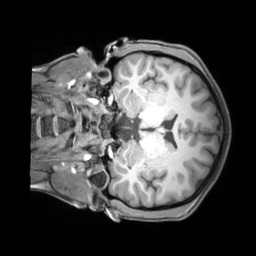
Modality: T1w
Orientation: coronal
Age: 23
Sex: female
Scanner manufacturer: siemens
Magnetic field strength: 3 T
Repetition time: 1.97 s
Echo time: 0.00206 s